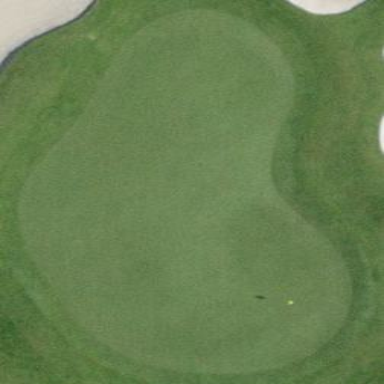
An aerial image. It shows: Lush grassy golf green.